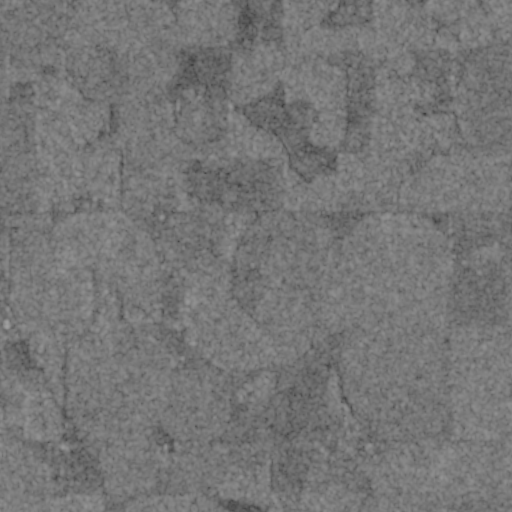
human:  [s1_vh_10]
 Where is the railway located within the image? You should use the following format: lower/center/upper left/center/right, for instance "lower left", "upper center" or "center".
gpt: The railway is located in the lower left of the image.
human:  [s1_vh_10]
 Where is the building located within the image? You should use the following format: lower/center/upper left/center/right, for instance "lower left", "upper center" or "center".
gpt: There is no building in the image.

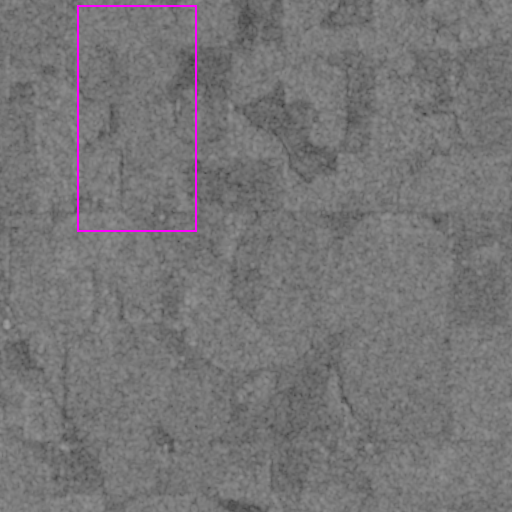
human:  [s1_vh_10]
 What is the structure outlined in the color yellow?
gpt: There is no yellow outline.
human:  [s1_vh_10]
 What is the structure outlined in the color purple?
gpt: There is no structure outlined in purple.